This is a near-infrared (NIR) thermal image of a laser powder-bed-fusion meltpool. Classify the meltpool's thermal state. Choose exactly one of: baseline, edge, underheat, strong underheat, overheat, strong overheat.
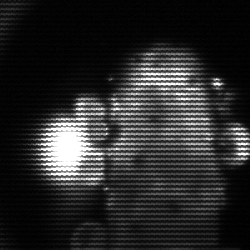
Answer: strong underheat